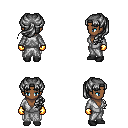
a pixel art fantasy rpg character, female body template, human, dark skin, white robe, white pants, gray princess hairstyle, gold gloves, black shoes, four views (front, back, left, right), 2x2 character sprite sheet, small pixel art, hard edges, no anti-aliasing